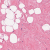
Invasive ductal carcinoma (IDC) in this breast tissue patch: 0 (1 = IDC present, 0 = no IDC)